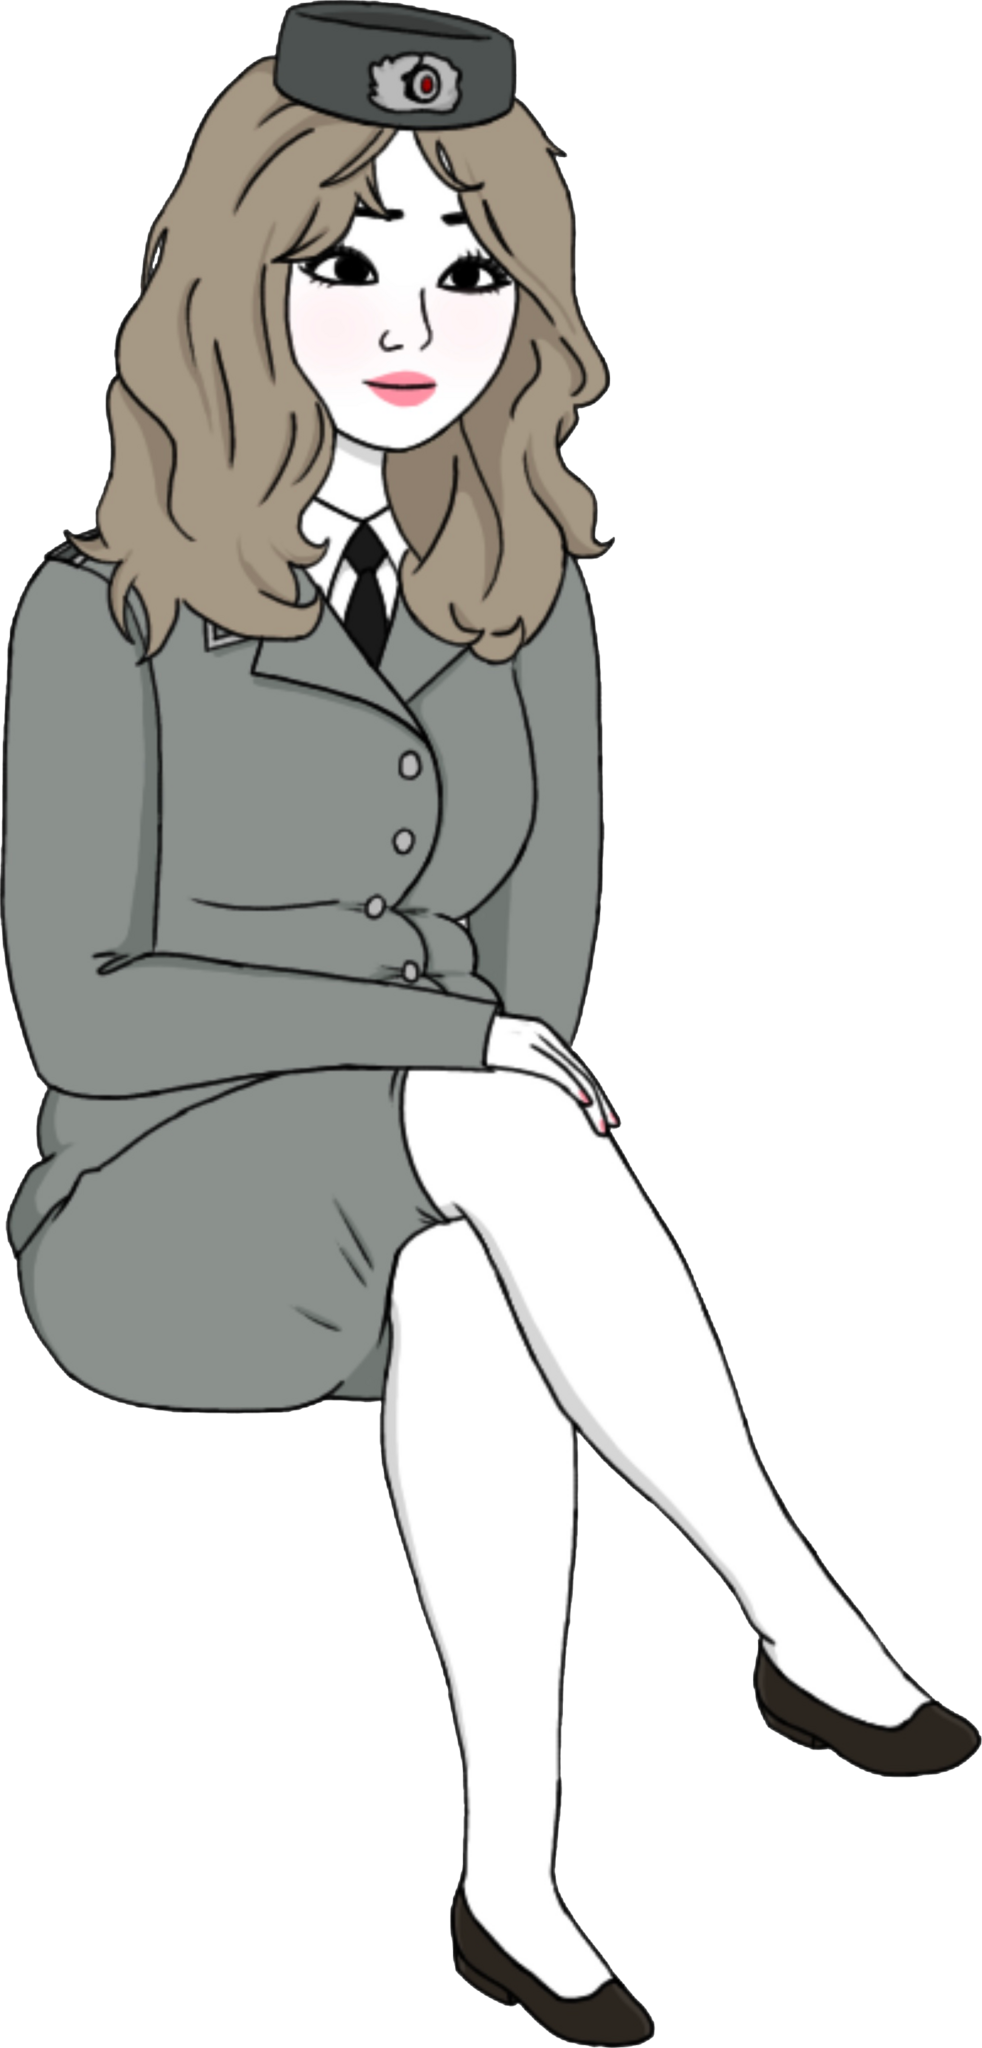
Label: 5_Doomer_Girl